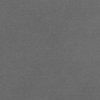
Label: dusty